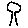
Label: tree